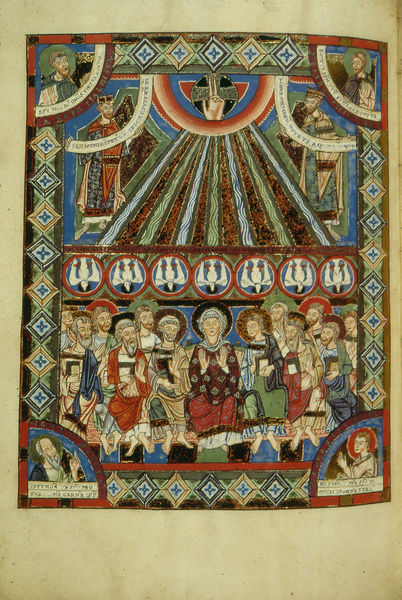
Titel: Evangeliar Heinrichs des Löwen
Institution: Wolfenbüttel, Herzog August Bibliothek
Schlagwörter: blau, gott, hand, himmel, mann, dreieck, frauen, gelb, grün, menschen, sitzen, bunt, finger, frau, hut, männer, szene, rot, tuch, leute, malerei, ornament, teppich, taube, gelehrte, hände, vorhang, kirche, adel, umrandung, engel, farbig, füße, schrift, ecke, farben, könig, verzierung, barfuss, buch, kreuz, religion, strahlen, tauben, druck, seite, illustration, kreise, gebet, buchseite, ecken, rauten, heiligenschein, kreuze, christus, erhoben, segen, griechenland, dreck, heiliger, heilige, abendmahl, empfangen, jünger, maria, miniatur, schirft, apostel, pfingsten, heiliger geist, buchmalerei, propheten, niederkunft, hand gottes, ronament, relogion, aussenden